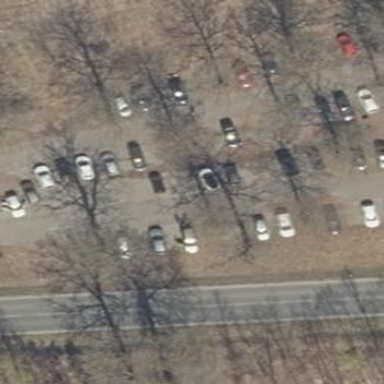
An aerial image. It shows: Parking area with surface.